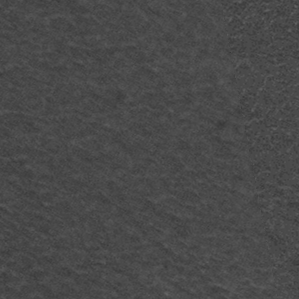
Label: frost